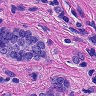
Metastatic tissue present: yes